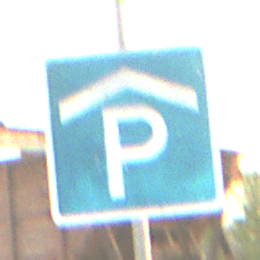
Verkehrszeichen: Parkhaus
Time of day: SunriseSunset
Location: Outdoor (Suburban)
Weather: PartlyCloudy
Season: NotSpecified
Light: Natural